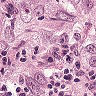
Metastatic tissue present: yes